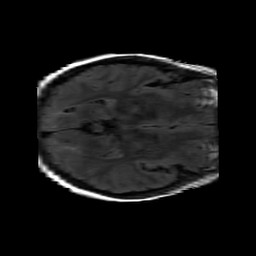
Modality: FLAIR
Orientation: axial
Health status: ill
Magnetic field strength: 3 T